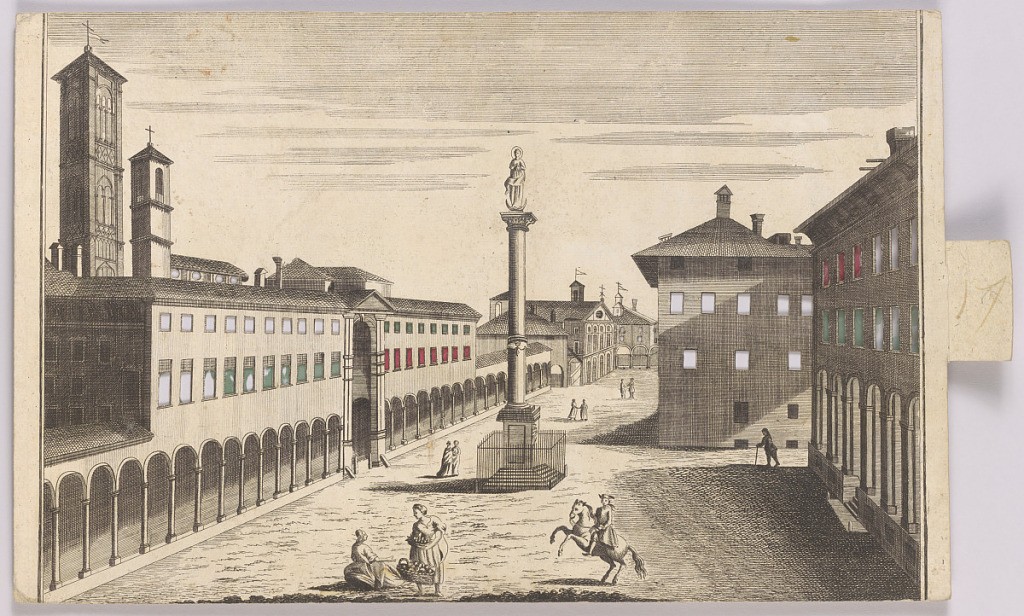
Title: Peep-Show Print
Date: mid-18th century
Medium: Engraving and brush and wash on paper
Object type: Print
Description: Peep-show print